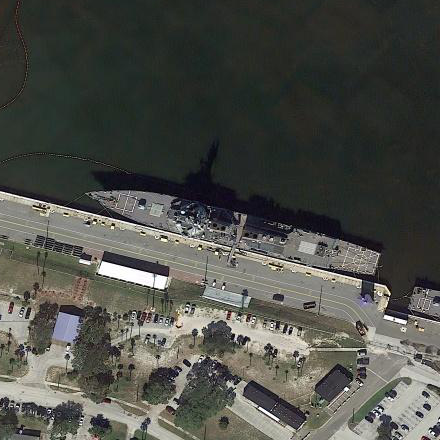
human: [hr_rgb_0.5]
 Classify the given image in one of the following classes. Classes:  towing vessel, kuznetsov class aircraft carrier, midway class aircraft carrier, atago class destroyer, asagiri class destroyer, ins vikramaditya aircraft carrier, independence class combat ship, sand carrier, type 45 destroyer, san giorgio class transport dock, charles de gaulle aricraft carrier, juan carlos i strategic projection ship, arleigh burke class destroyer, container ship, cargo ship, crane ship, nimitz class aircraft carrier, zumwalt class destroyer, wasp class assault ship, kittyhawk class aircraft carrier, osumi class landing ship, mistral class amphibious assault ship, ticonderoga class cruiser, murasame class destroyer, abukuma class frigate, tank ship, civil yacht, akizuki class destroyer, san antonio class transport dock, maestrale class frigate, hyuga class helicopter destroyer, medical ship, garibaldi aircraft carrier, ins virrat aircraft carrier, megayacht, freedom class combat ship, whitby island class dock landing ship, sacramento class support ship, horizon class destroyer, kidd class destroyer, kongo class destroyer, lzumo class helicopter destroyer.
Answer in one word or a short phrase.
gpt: Arleigh Burke class destroyer